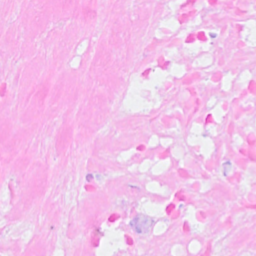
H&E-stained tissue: Breast